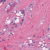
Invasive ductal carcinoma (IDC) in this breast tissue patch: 0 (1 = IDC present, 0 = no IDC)